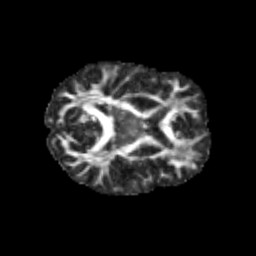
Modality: FA
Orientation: axial
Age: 13
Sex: male
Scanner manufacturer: siemens
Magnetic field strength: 3 T
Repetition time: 3.8 s
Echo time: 0.07 s